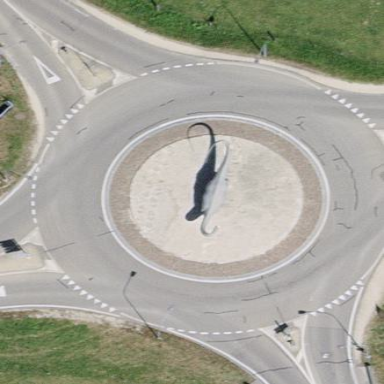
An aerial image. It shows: Secondary road around roundabout.